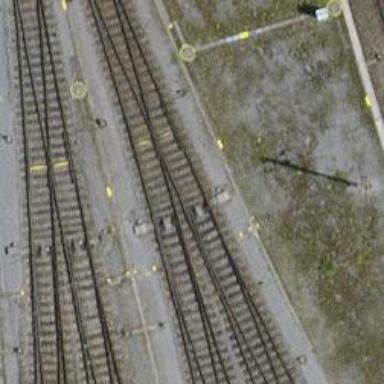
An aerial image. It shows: Railway yard in service.